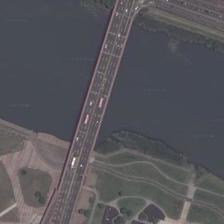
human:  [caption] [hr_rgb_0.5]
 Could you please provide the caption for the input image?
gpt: a two-way bridge across a straight blue river .

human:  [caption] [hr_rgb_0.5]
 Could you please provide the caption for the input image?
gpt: a bridge is on a river with large pieces of meadows and a parking lot on one side of it .

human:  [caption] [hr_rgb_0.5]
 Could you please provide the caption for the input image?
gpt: the bridge is a two-way six-lane, connecting the two sides of the river .

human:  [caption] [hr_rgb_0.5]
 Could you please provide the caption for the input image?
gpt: a bridge is on a black river .

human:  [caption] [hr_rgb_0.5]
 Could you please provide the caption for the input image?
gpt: a long bridge is on a wide river with a large parking lot next to it .